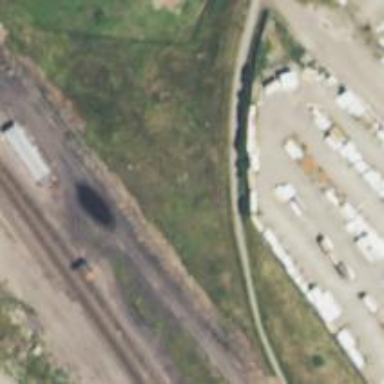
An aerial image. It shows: Abandoned railway.